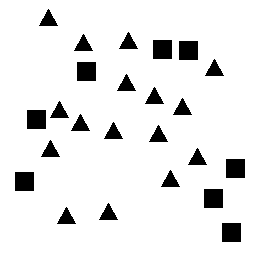
Squares: 8
Triangles: 16
Stars: 0
Total shapes: 24